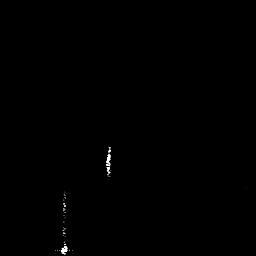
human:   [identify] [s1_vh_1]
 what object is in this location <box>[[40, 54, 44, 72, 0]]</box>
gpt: <ref>1 medium ship at the center</ref>

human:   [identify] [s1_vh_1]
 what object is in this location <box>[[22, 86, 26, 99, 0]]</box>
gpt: <ref>1 small ship at the bottom left</ref>